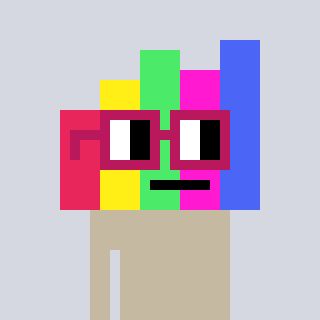
a pixel art character with square dark red glasses, a bar chart-shaped head and a orange-colored body on a cool background